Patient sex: M
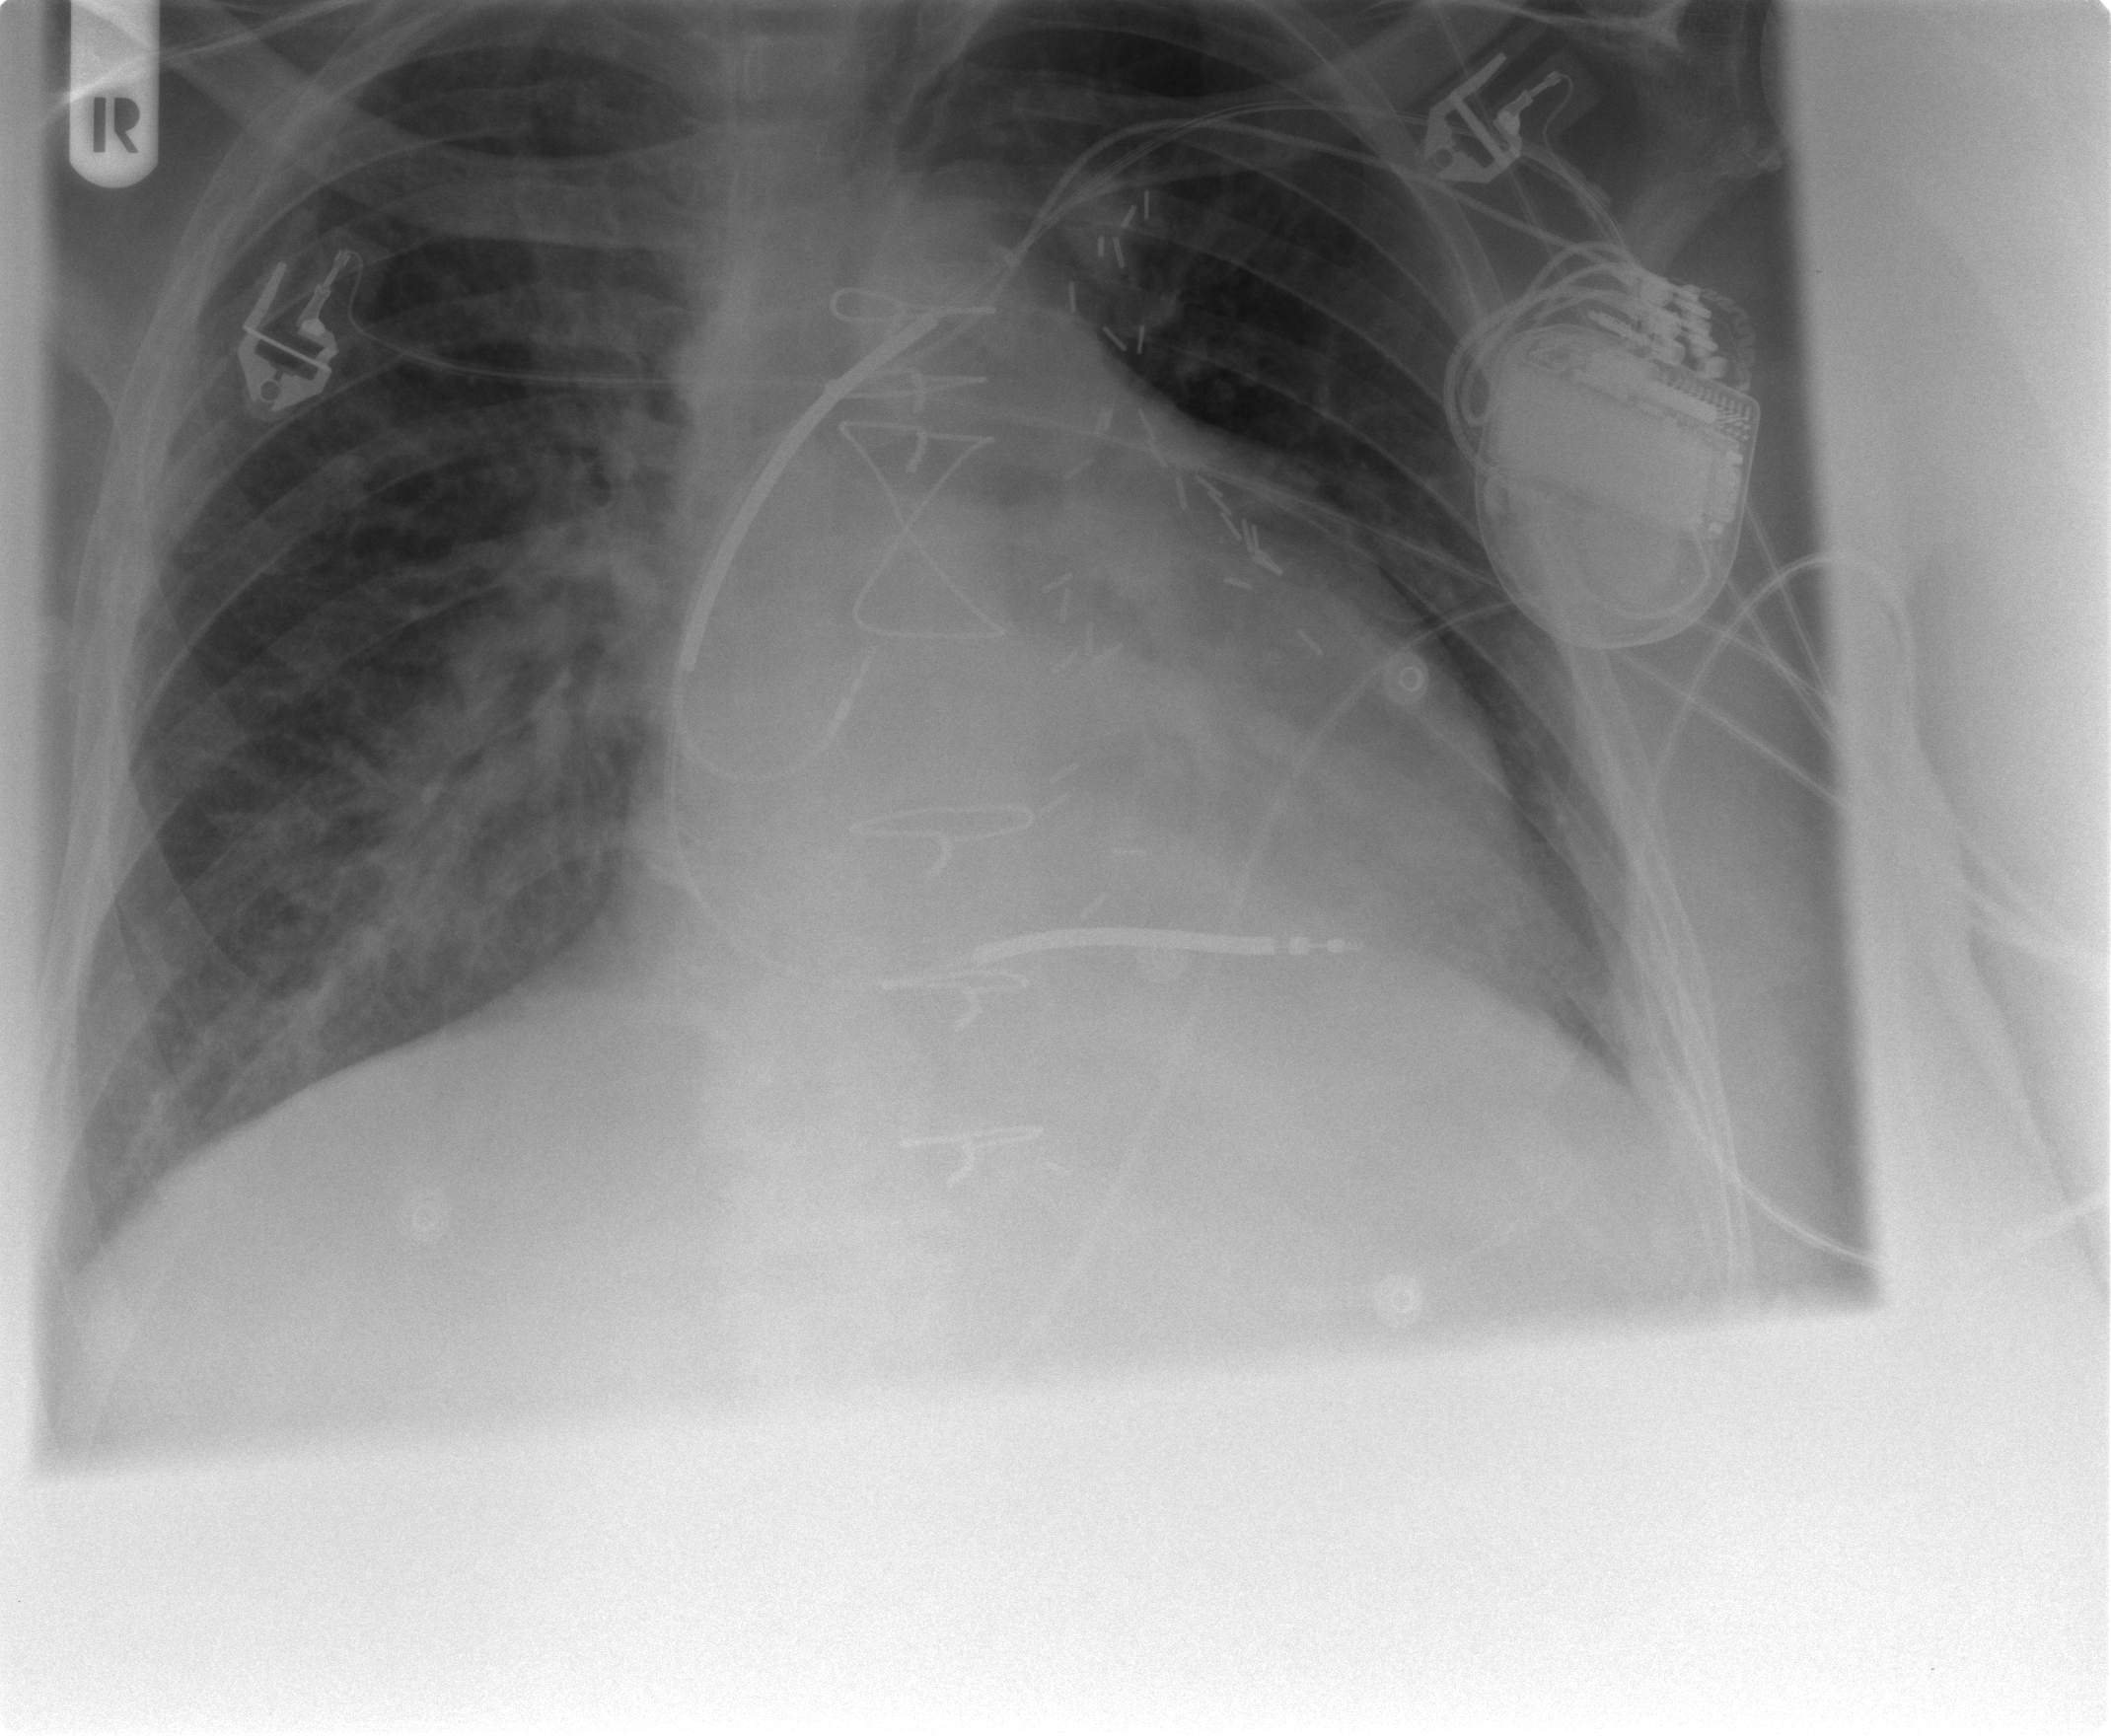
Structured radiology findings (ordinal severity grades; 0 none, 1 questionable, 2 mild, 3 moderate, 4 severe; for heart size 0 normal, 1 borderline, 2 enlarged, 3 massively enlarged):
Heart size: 2
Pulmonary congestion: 2
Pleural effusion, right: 0
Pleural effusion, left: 0
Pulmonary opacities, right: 2
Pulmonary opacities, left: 0
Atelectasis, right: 2
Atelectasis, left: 0